Current action and preconditions to check: trajectory_clear

Your task: For each precondition in the list above, predict whether it will hold at this action.

Consider the current scene as observed from the mobile robot's camera, and analyze the predicted future states of all dynamic agents (e.g., people, animals, vehicles, or any moving entities) within the NEXT SECOND.

IMPORTANT: Only answer "very likely" if you are absolutely certain—based on strong, clear evidence—that a dynamic agent will violate the precondition in the predicted future state. Do NOT answer "very likely" for unlikely, ambiguous, or low-probability risks.

Ask yourself for each precondition: Is there a high probability, with clear and convincing evidence, that the predicted future states of any dynamic agent will interfere with the predicted future state of the currently executing action within the NEXT SECOND, causing that precondition to fail?

Assess the risk level based on these predictions. Use "likely" or "very likely" if motions create a clear risk of interference.

Use "neutral" or "improbable" if agents are nearby but their predicted paths are clearly diverging or non-conflicting.

Failure Risk Categories: "very improbable", "improbable", "neutral", "likely", "very likely"

Answer Format: Output ONLY the probability_of_failure value from these categories: "very improbable", "improbable", "neutral", "likely", "very likely"

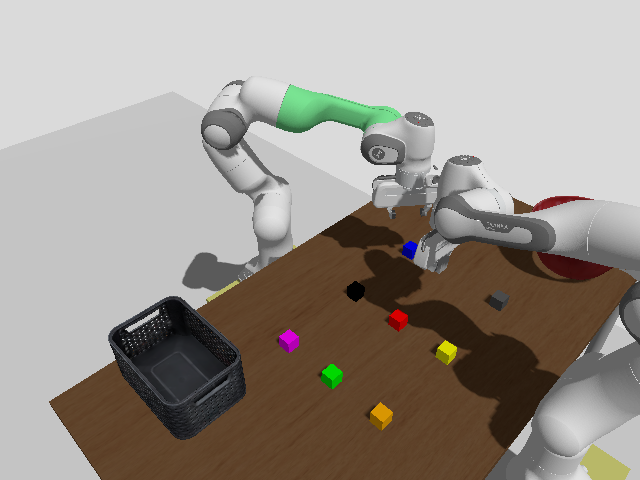

Answer: improbable